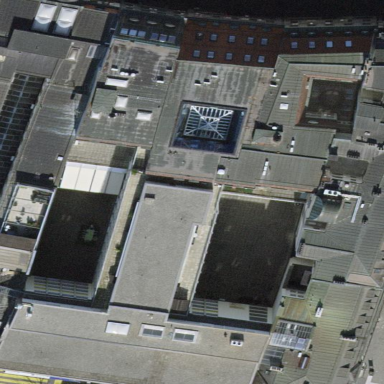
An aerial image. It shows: Retail building that is part of mall.